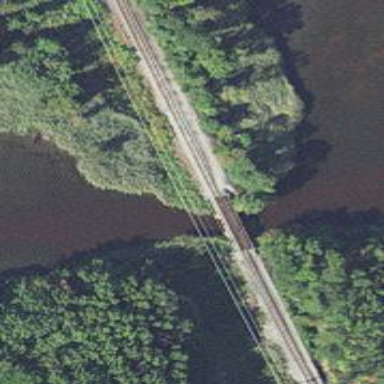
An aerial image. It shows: Bridge for railway spur.